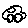
Label: car